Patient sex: F
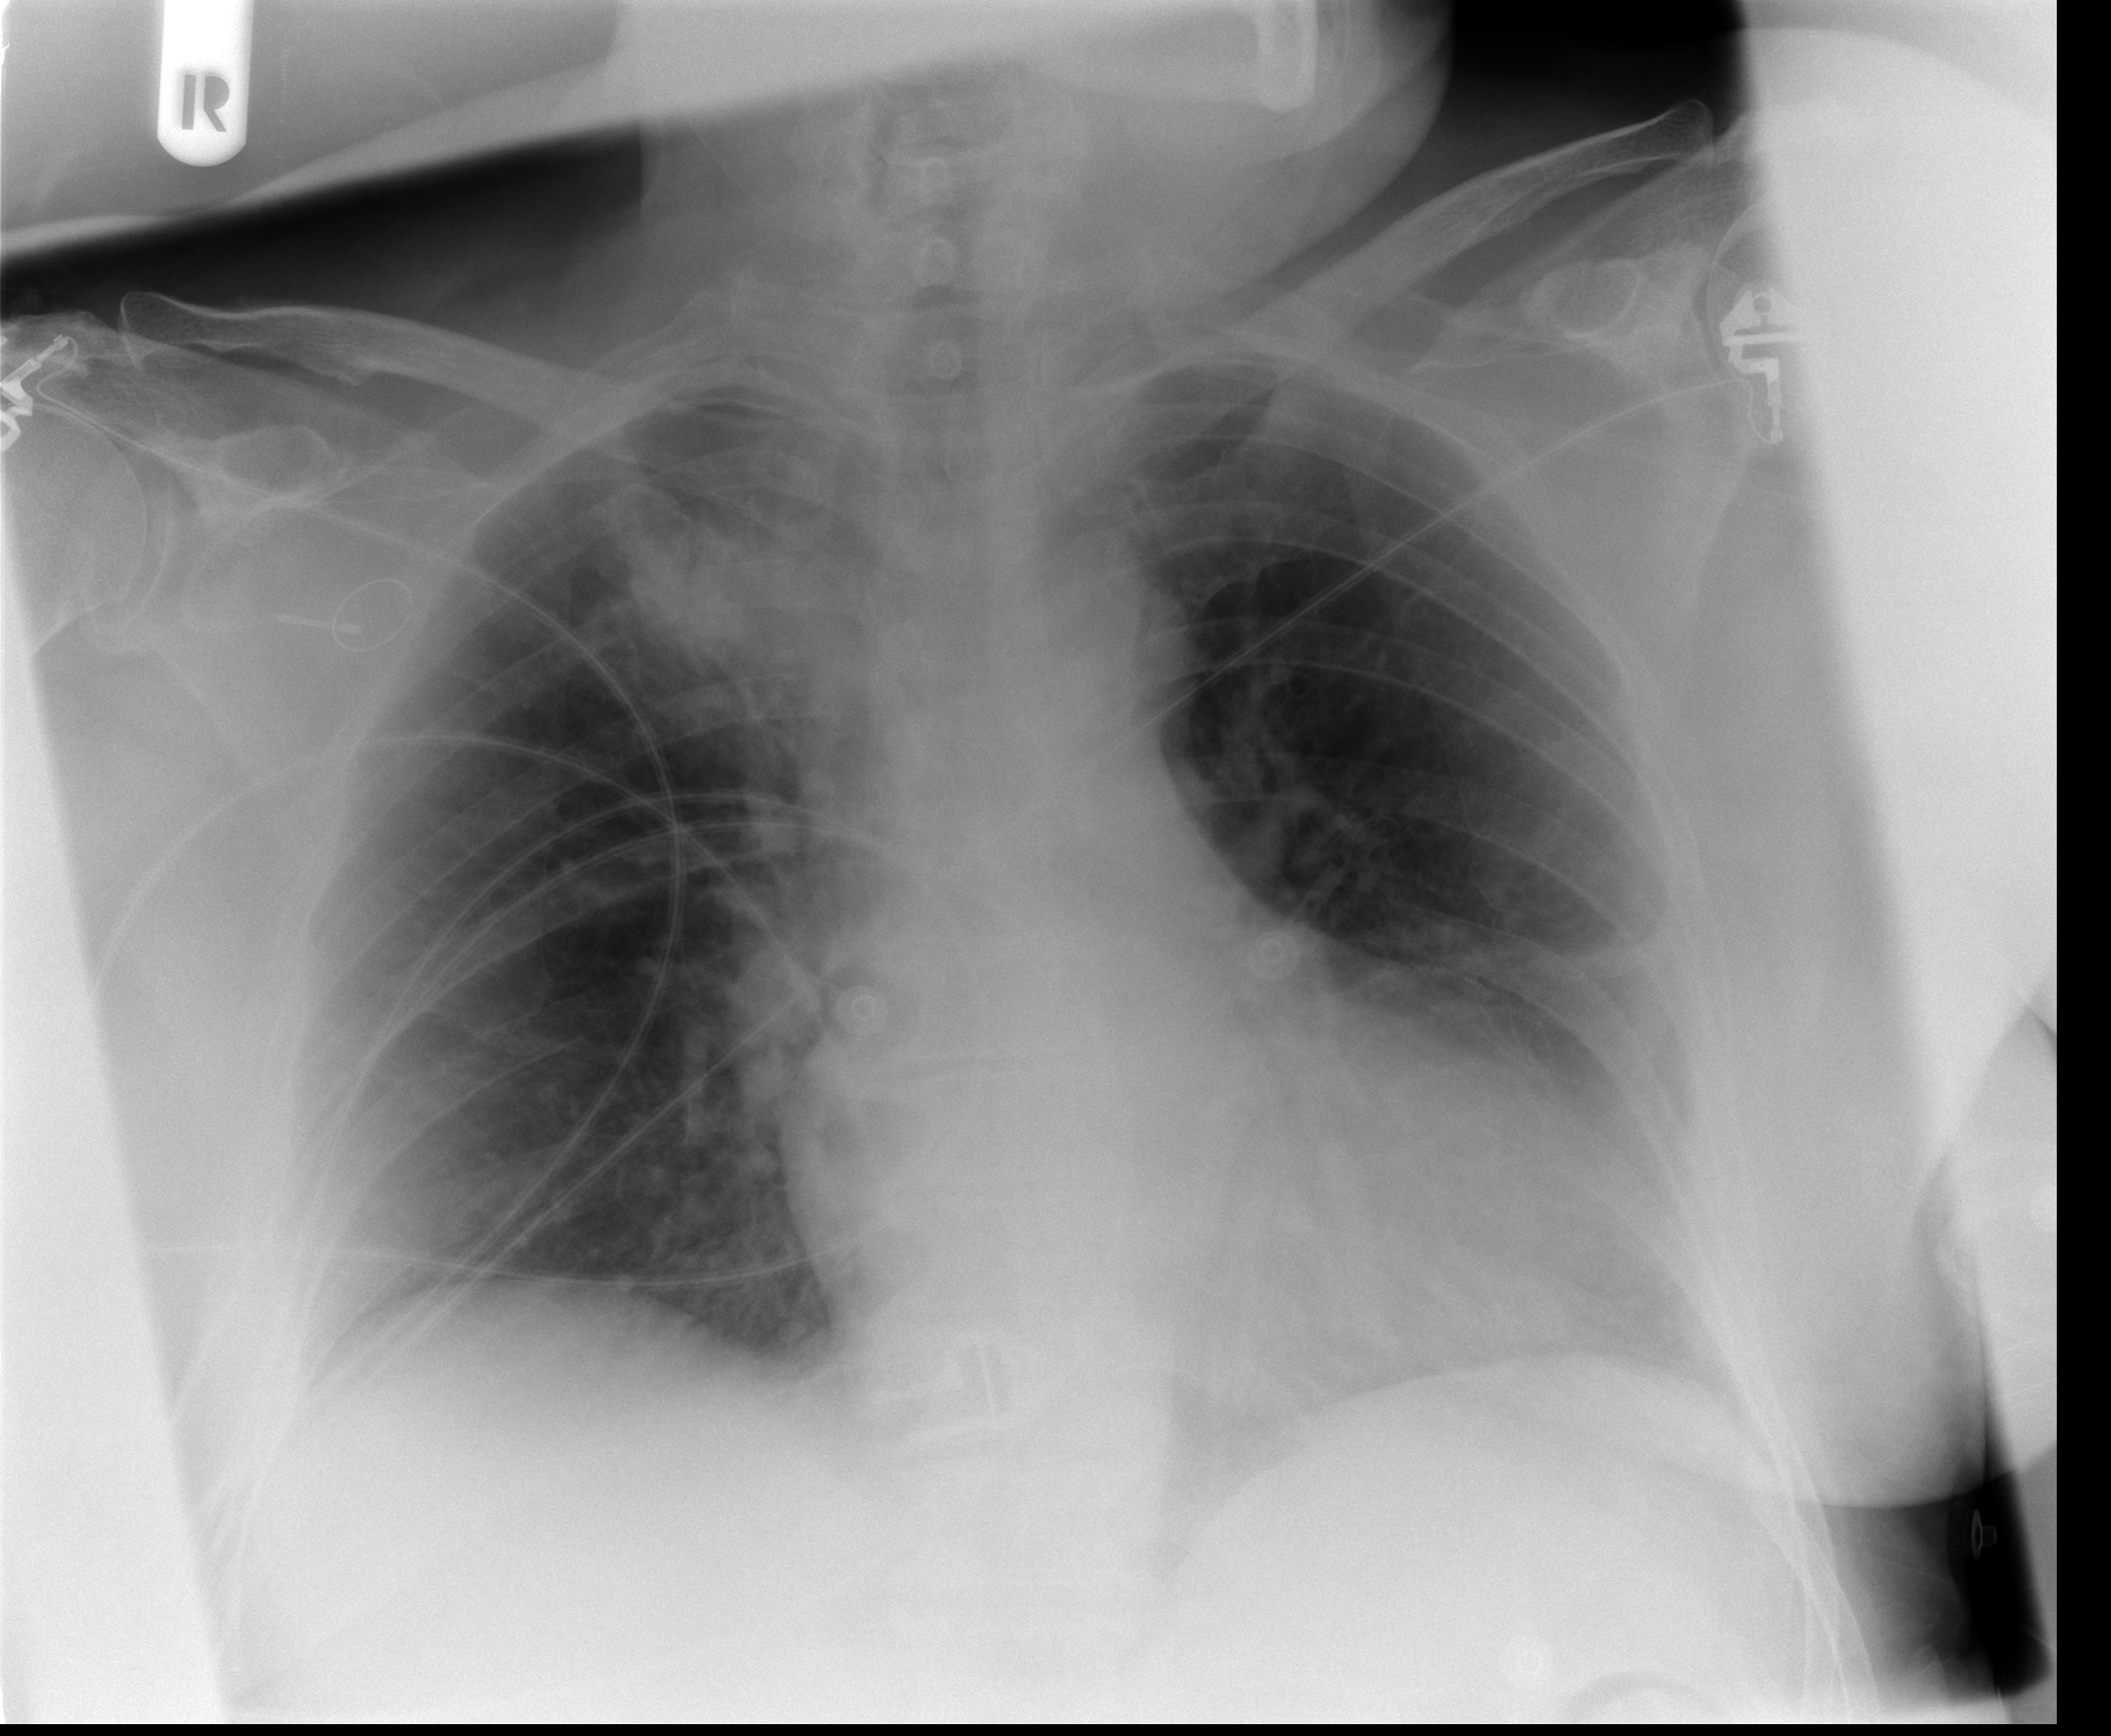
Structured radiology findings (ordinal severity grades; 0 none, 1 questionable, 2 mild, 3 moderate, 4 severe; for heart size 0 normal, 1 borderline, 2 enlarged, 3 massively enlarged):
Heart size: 0
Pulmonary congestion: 0
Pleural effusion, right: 0
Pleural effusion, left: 0
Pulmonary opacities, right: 2
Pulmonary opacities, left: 0
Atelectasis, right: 0
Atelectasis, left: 3